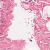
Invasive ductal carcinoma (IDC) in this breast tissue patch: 0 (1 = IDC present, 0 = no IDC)